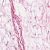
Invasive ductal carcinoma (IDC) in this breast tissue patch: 0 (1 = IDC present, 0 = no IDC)